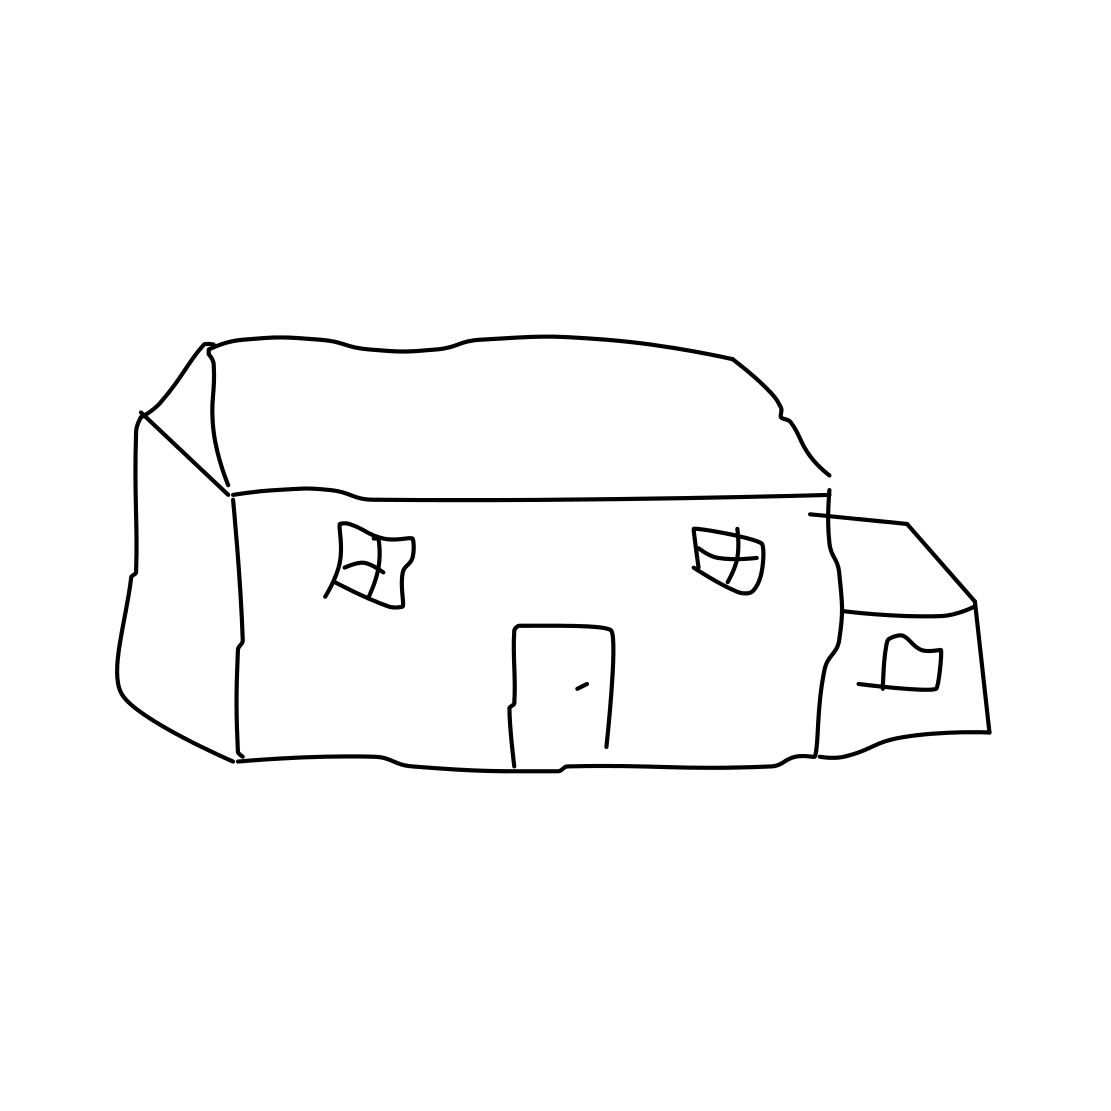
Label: house